Question: I have events that are being treated differently based on whether or not expenses have 0 attendees.
Each event has a unique code with several expense line items. If the 'attendee' field has ALL '0' for each expense in this event code, then I need to append the 'method' field to say 'method 1', for each expense with this event code.
If ANY of the line items with the same event code have a '0' but the sum of all of them is '> 0' then I need to append the 'method' field to say 'method 2'
If ALL of the line items are '> 0' then I need to append the 'method' field to say 'method 3'
Thanks for any help! Sorry for not having more code in this, I am at a loss.
Sample Data:

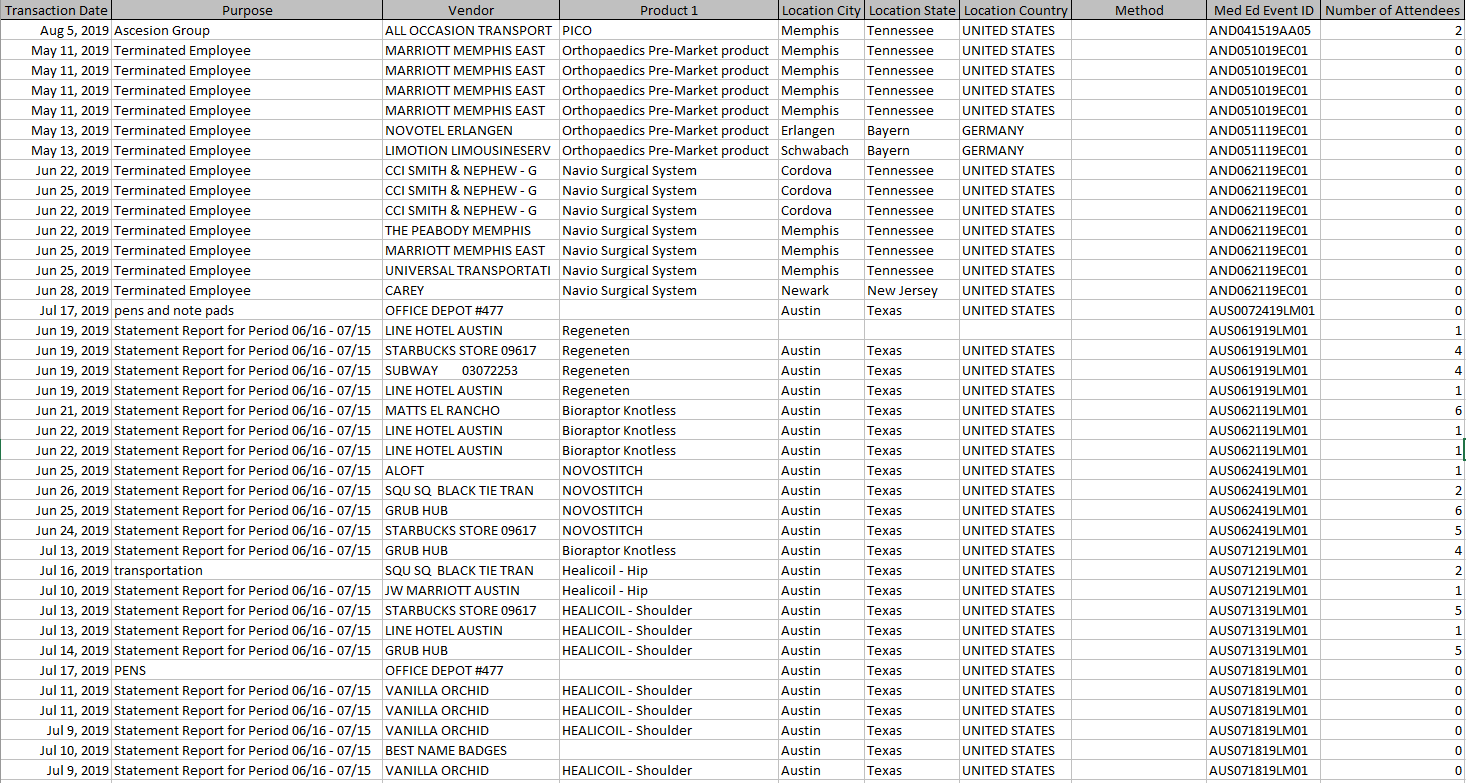
Answer: Since MS Access does not support aggregation within 'update' queries, one possible alternative might be to use the domain aggregate functions <URL>, e.g.:
'''
update YourTable t
set t.method =
iif
(
dmax("attendee","YourTable","EventID = '" & t.EventID & "'")=0,
1,
iif
(
dmin("attendee","YourTable","EventID = '" & t.EventID & "'")=0,
2,
3
)
)
'''
This assumes that 'attendee' will never be negative.
Alternatively, if you wanted to avoid the domain aggregate functions, you could write the values using three separate update queries - one for each 'method' value:
'''
update YourTable t
set t.method = 1
where not exists (select 1 from YourTable t2 where t2.eventid = t.eventid and t2.attendee > 0)
'''
'''
update YourTable t
set t.method = 2
where exists (select 1 from YourTable t2 where t2.eventid = t.eventid and t2.attendee > 0)
and exists (select 1 from YourTable t2 where t2.eventid = t.eventid and t2.attendee = 0)
'''
'''
update YourTable t
set t.method = 3
where not exists (select 1 from YourTable t2 where t2.eventid = t.eventid and t2.attendee = 0)
'''
In all of the above, change all occurrences of 'YourTable' to the name of your table, and the fields 'attendee' & 'EventID' to suit your field names.